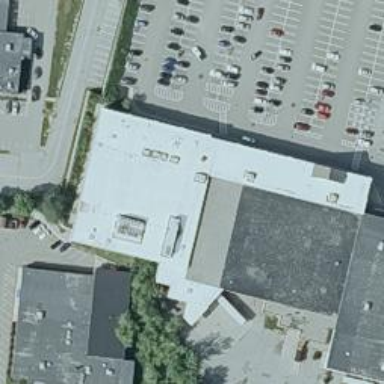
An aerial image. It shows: Supermarket building.